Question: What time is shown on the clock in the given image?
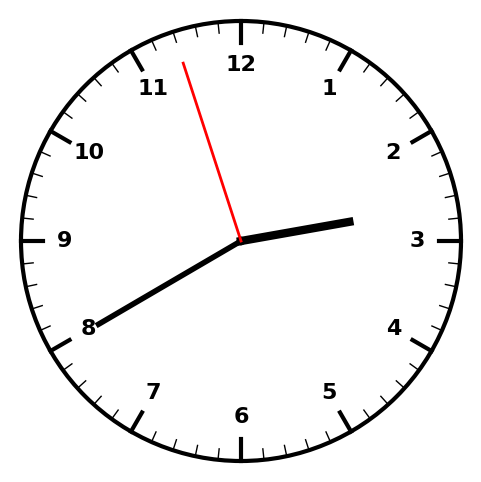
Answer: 02:39:57